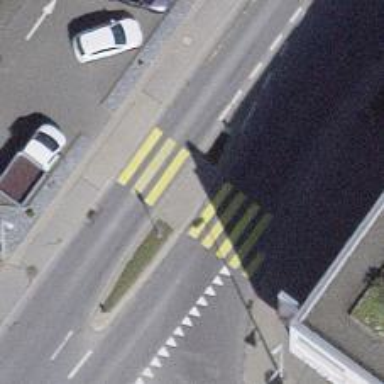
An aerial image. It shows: Footway with zebra crossing.